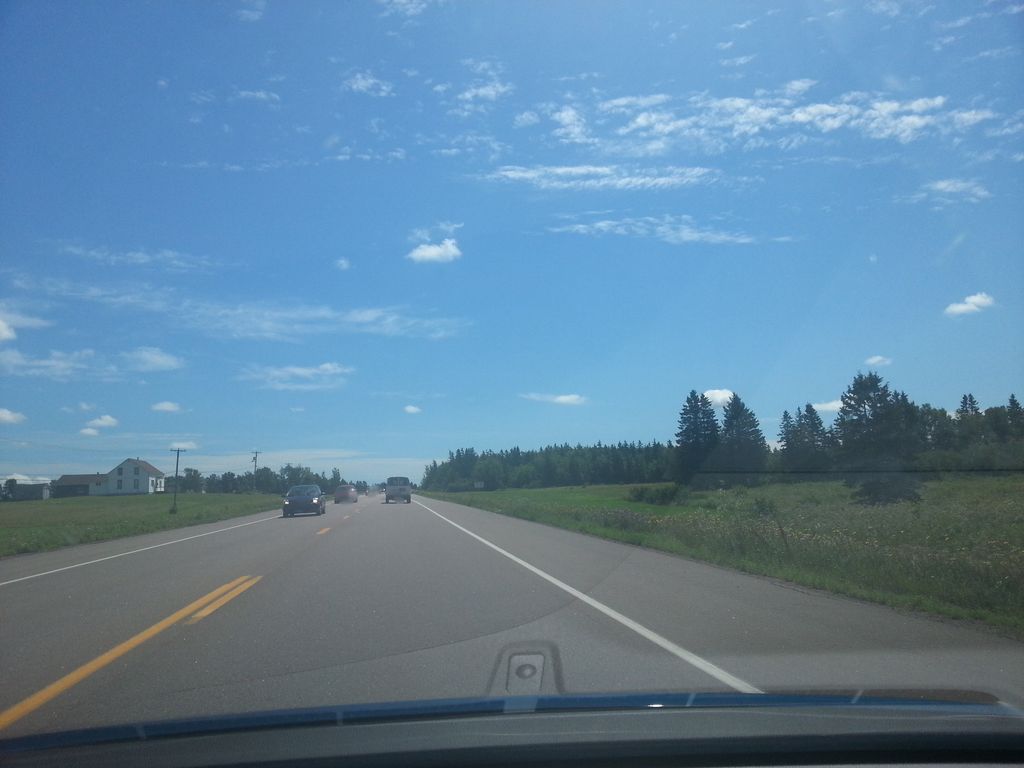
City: charlottetown